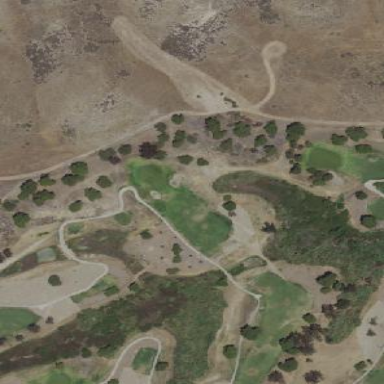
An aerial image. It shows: Area with grass used as rough in golf course.